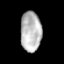
Tissue: prostate
Cell type: Epithelial cells
Senescence score: 0.3375
Nuclear area (px): 812
Mean DAPI intensity: 185.453